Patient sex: M
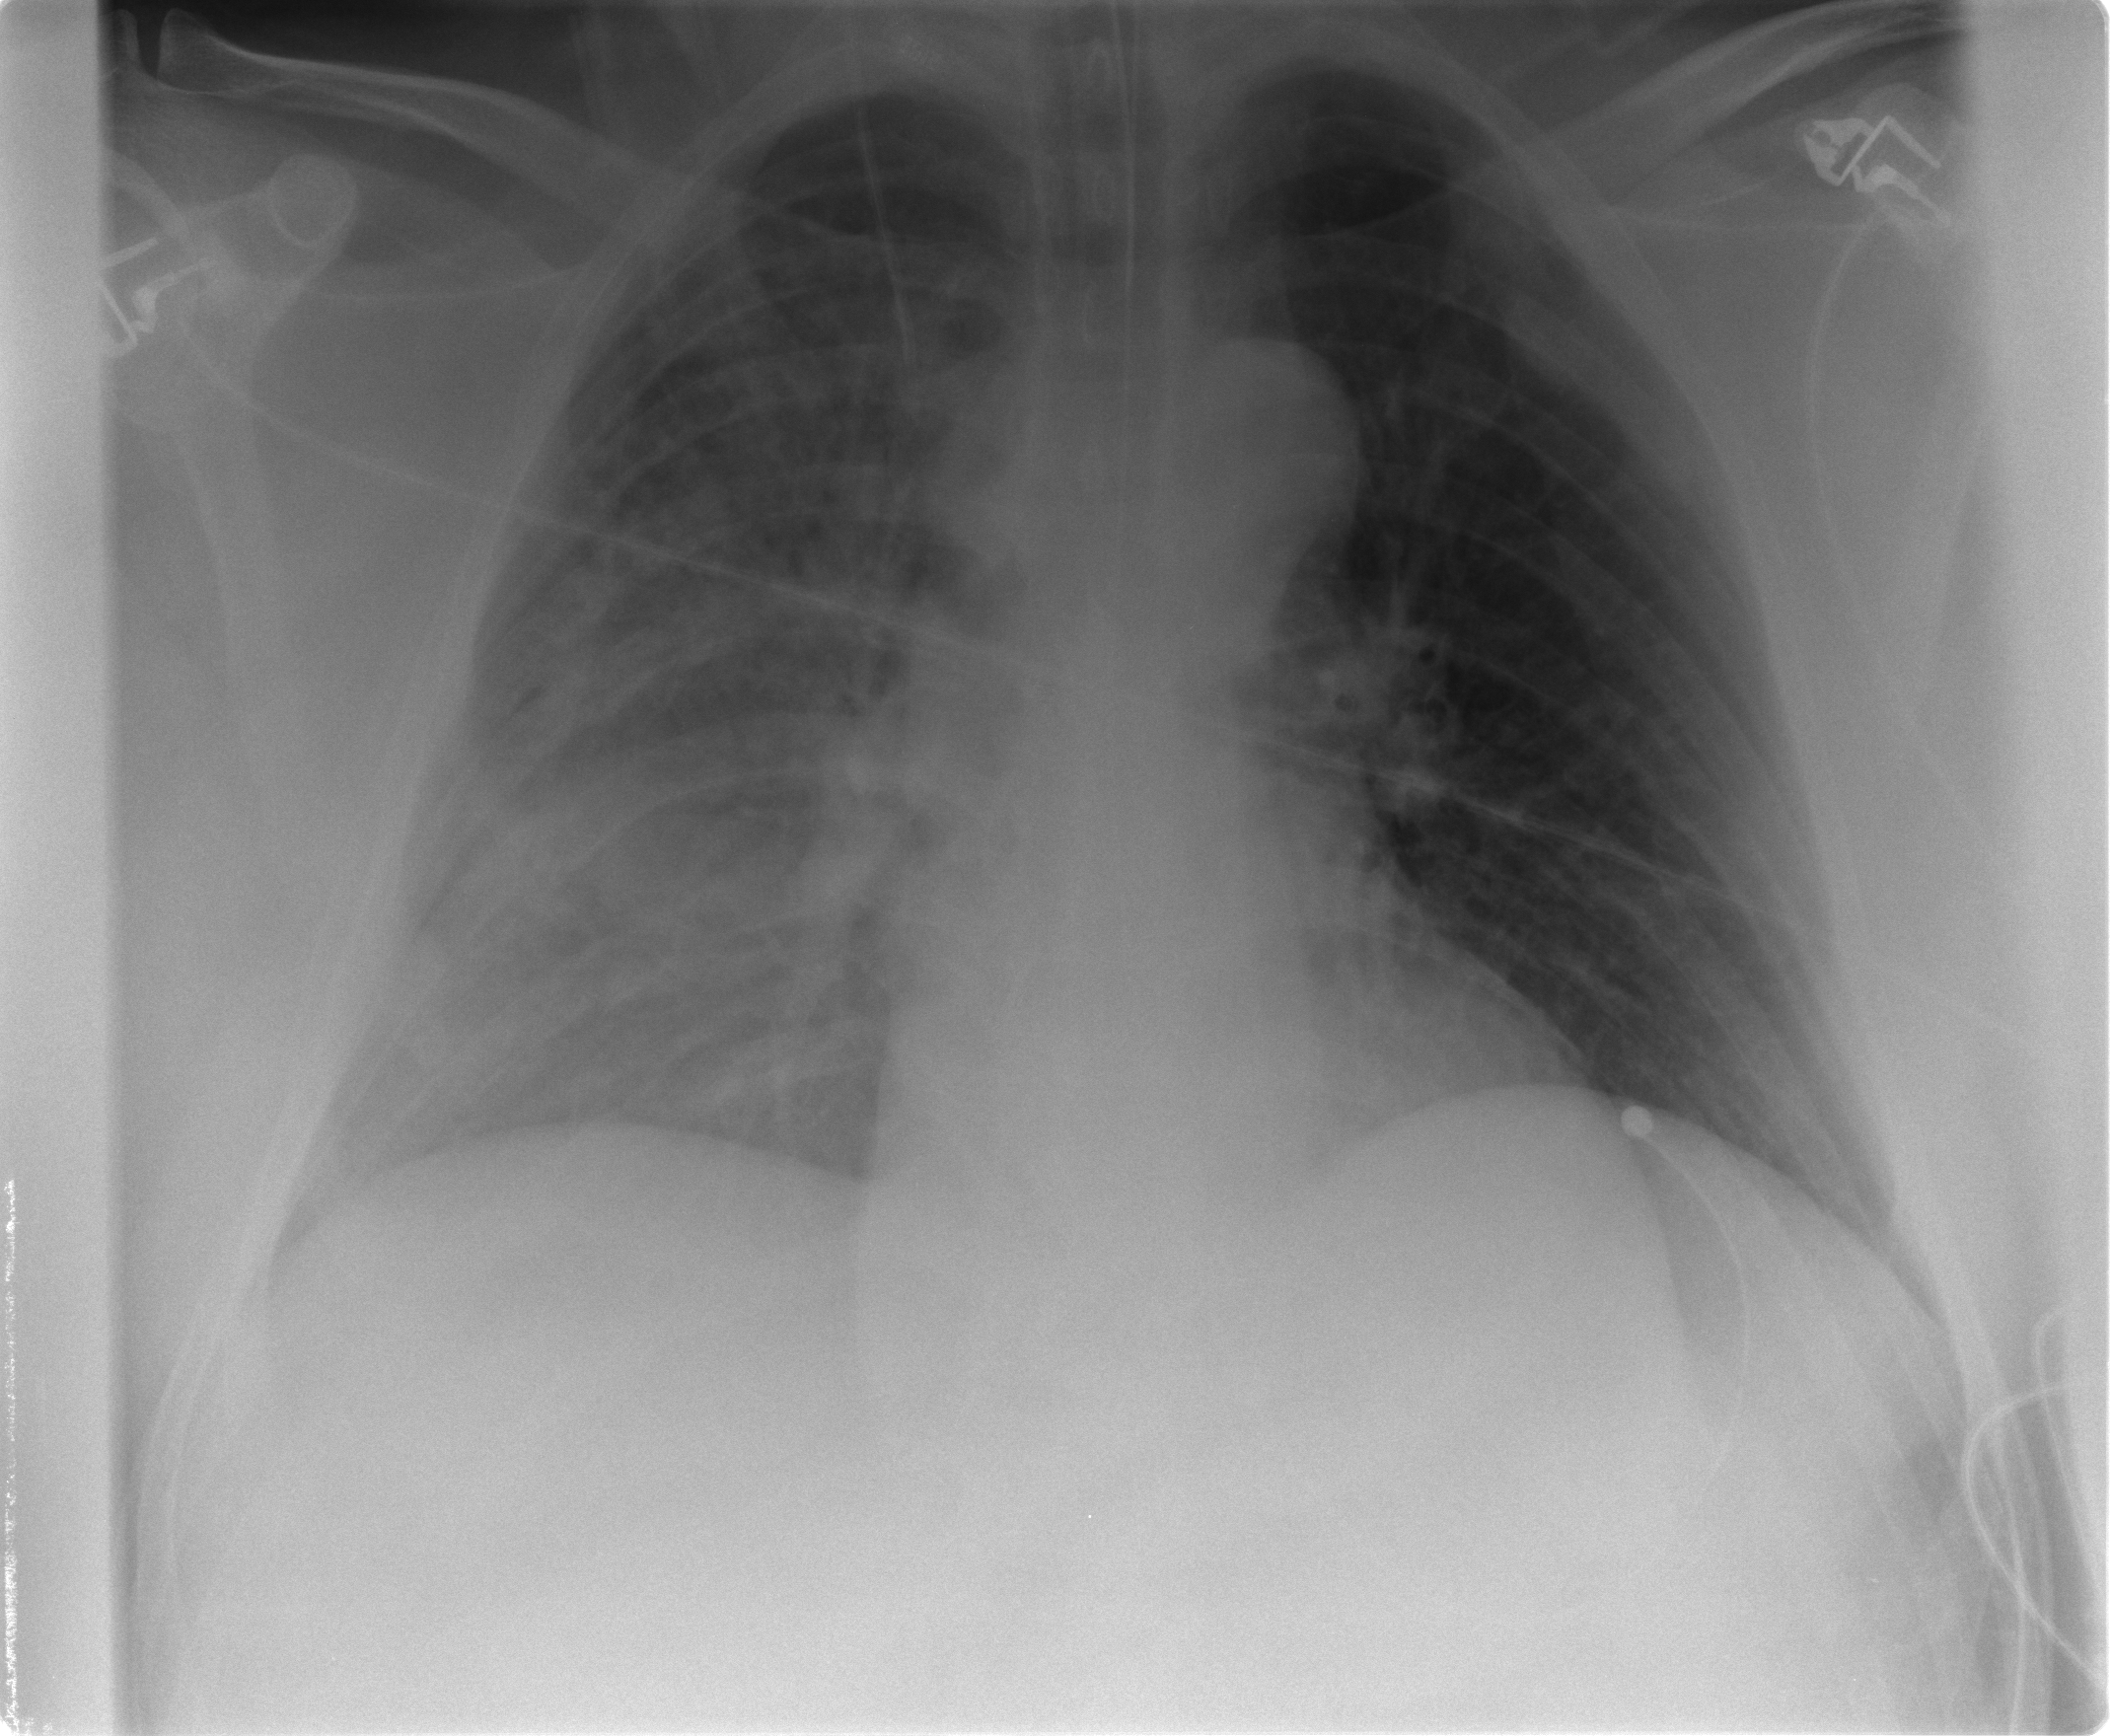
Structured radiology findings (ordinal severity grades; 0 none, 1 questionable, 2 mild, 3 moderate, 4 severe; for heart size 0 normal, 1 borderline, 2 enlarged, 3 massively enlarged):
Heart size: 0
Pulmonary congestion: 0
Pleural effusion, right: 0
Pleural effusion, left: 0
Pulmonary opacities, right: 3
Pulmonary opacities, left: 0
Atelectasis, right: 3
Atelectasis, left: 0